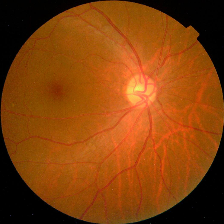
Diabetic retinopathy grade: No DR